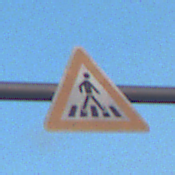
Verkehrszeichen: FussgaengerueberwegLinks
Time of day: SunriseSunset
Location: Outdoor (Nature)
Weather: PartlyCloudy
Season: NotSpecified
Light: Natural